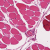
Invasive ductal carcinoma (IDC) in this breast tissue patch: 0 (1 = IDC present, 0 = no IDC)